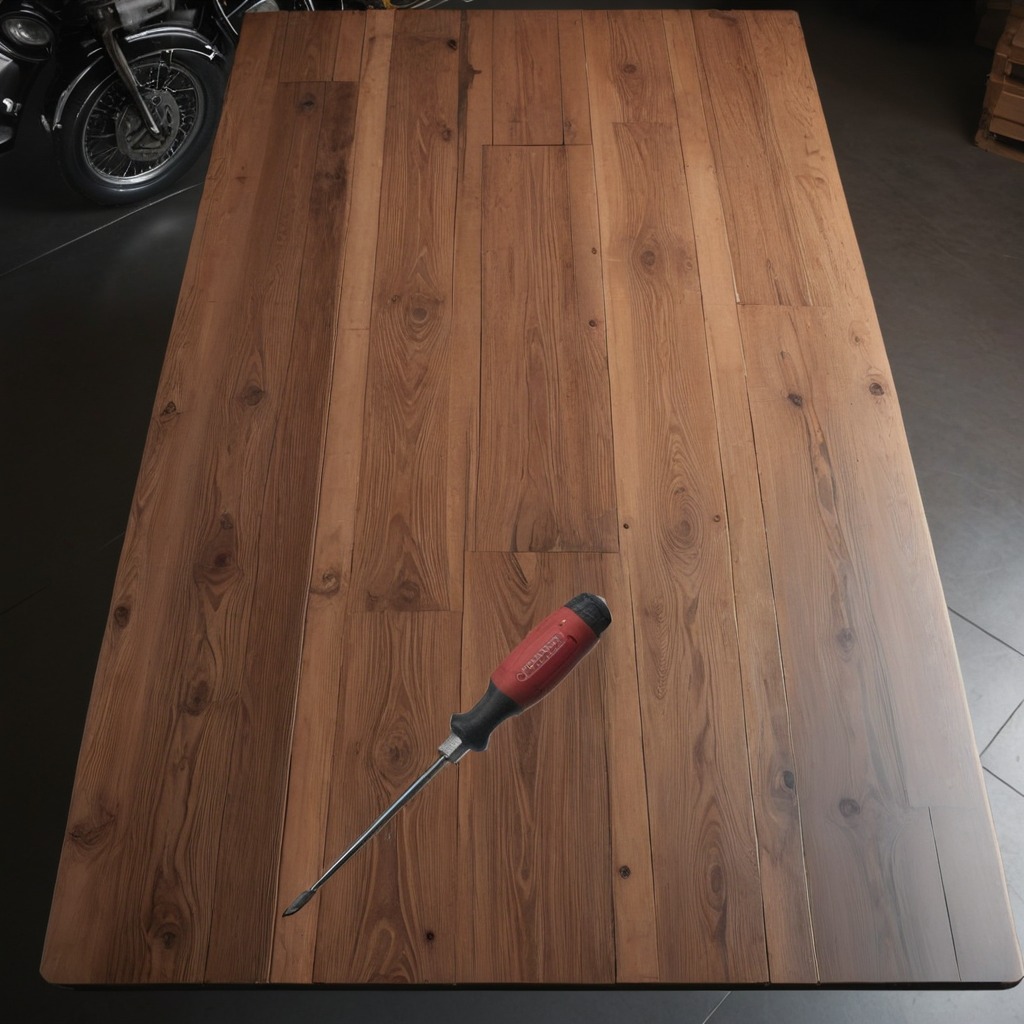
A screwdriver lies on an oil-spilled wooden table in a vintage motorcycle garage.